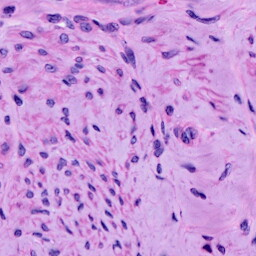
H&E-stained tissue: Cervix